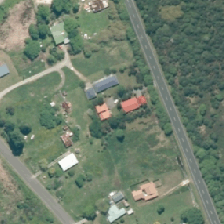
Land cover: urban_build_up